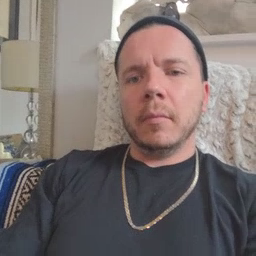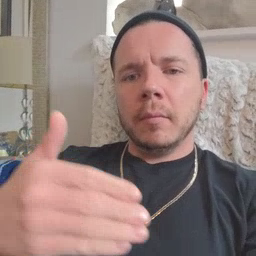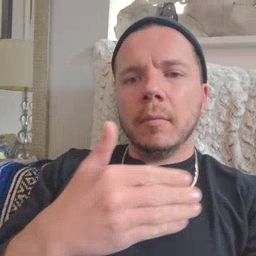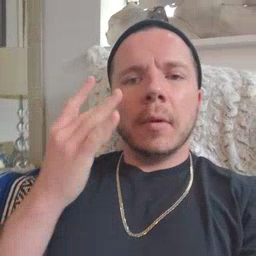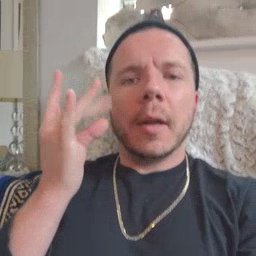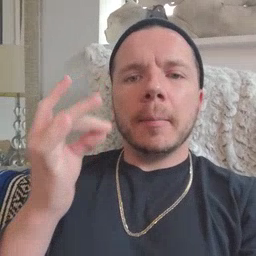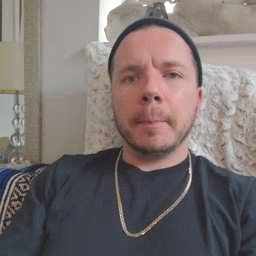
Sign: kitty